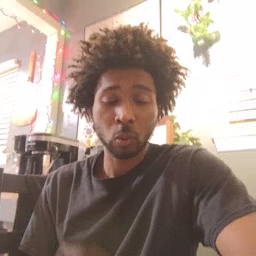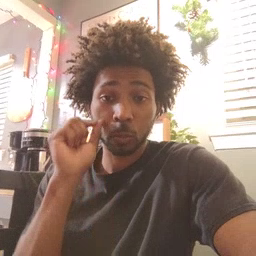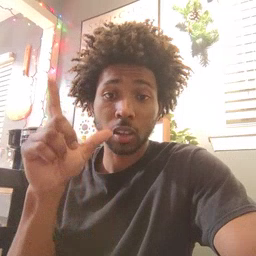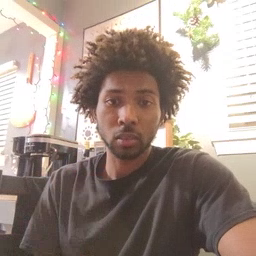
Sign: wake